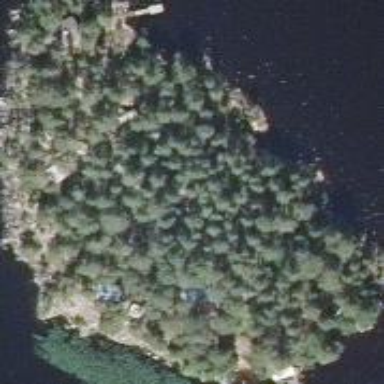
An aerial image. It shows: Islet.